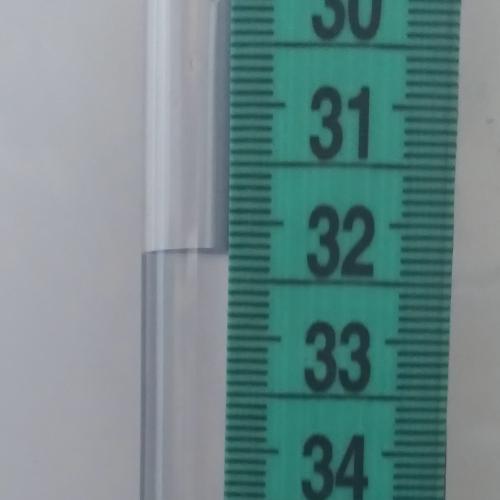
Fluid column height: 32.3 cm